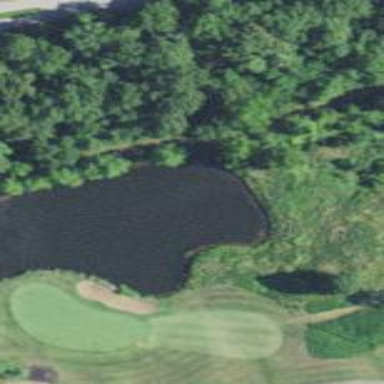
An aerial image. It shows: Scenic view of water hazard on golf course. The natural water feature adds beauty to the landscape.